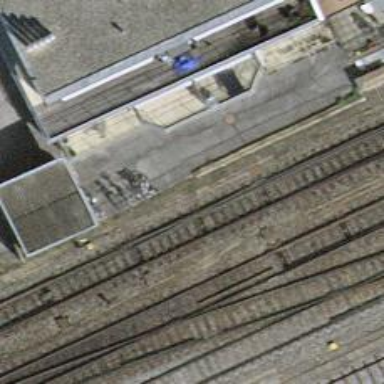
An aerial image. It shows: Single-track electrified railway siding with contact line for service.